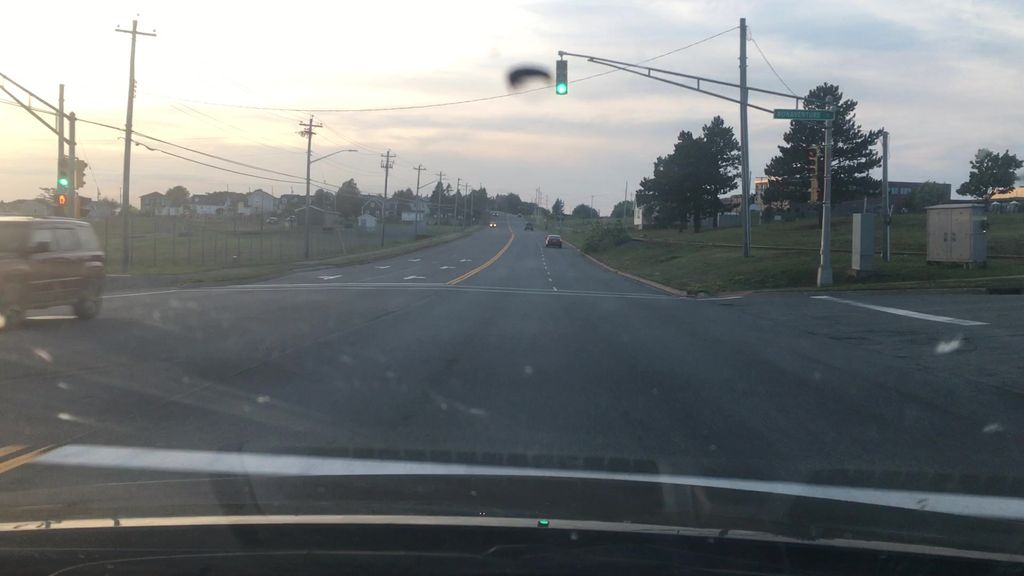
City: halifax